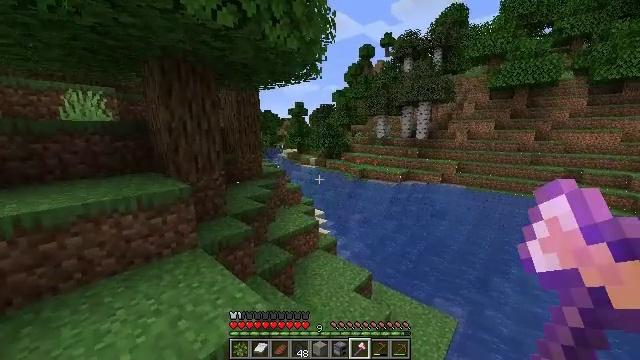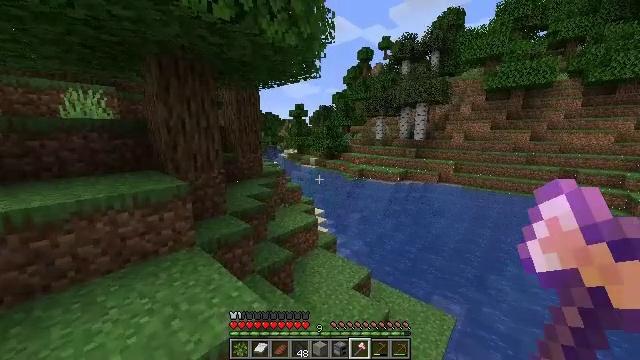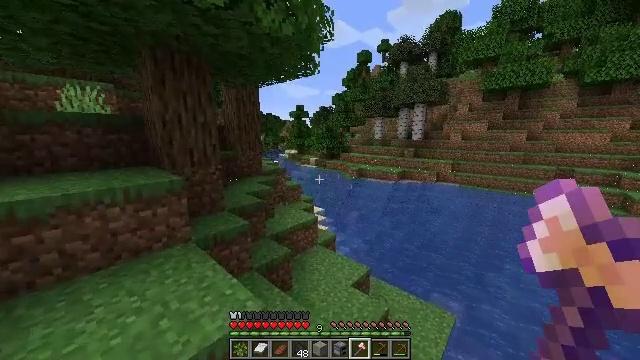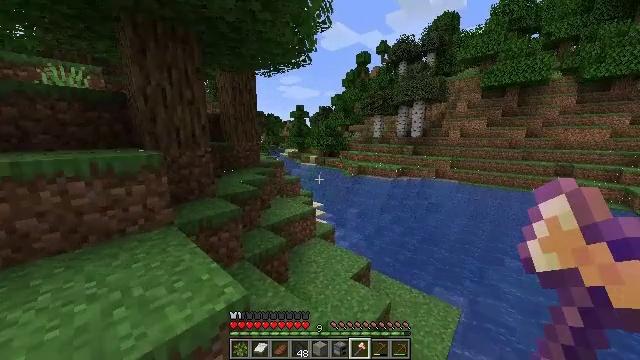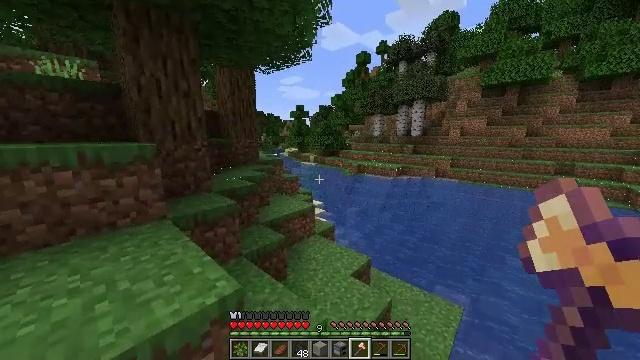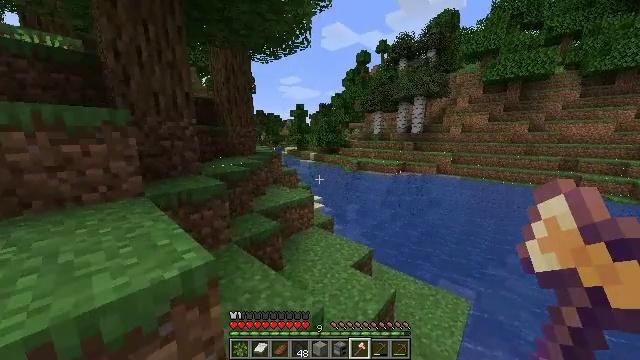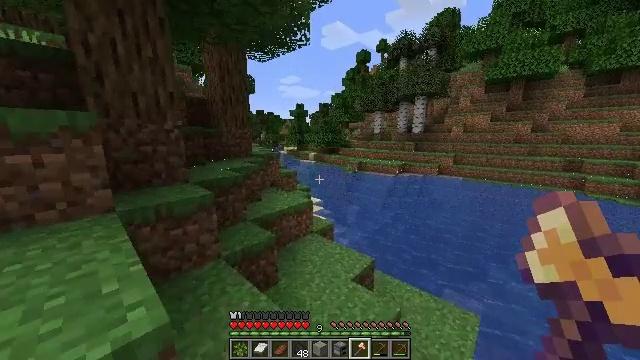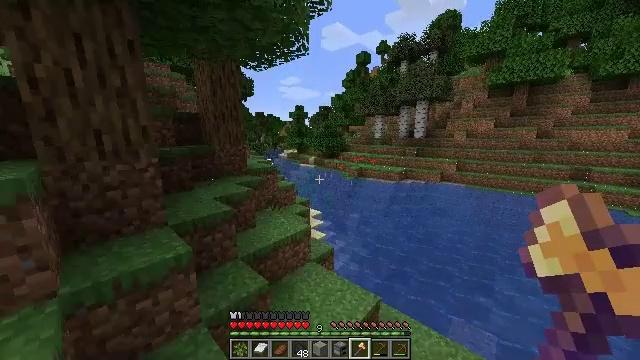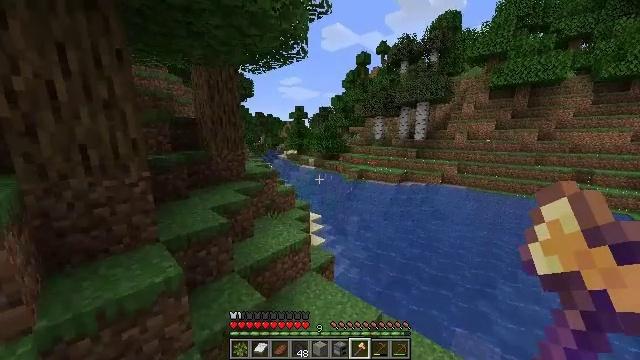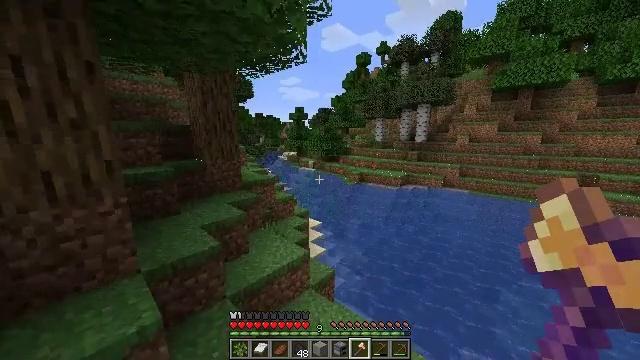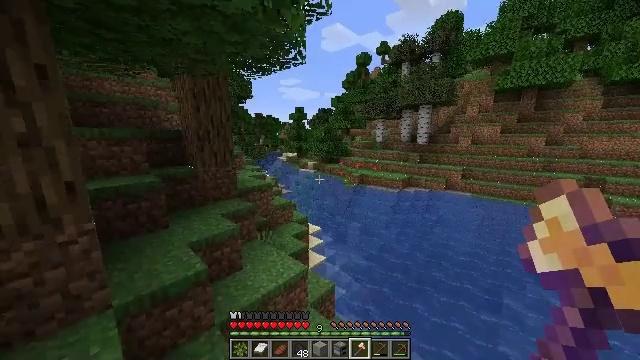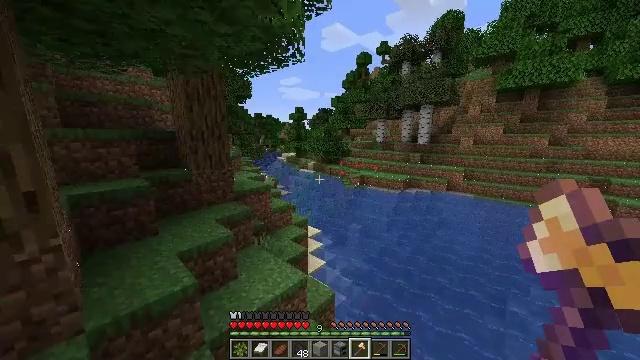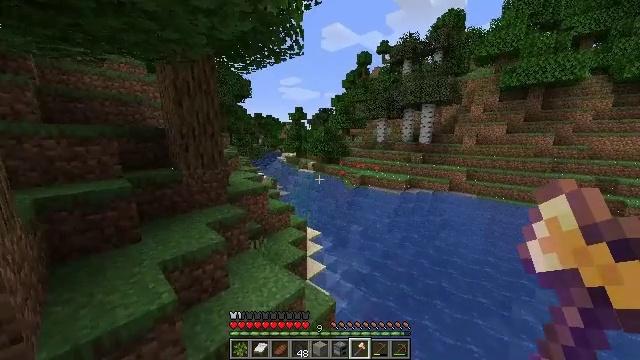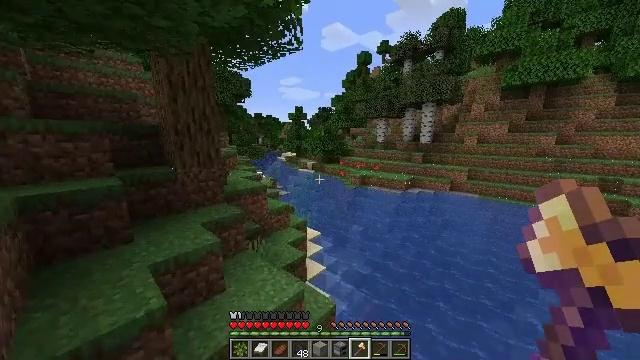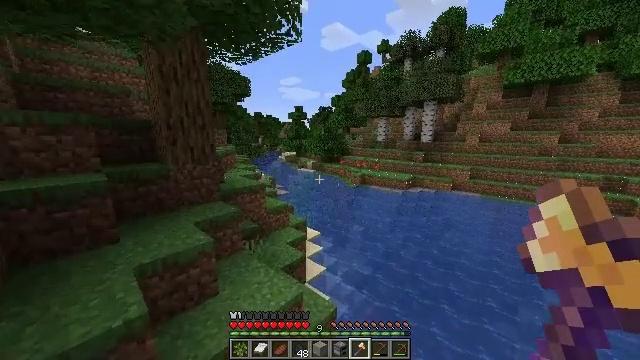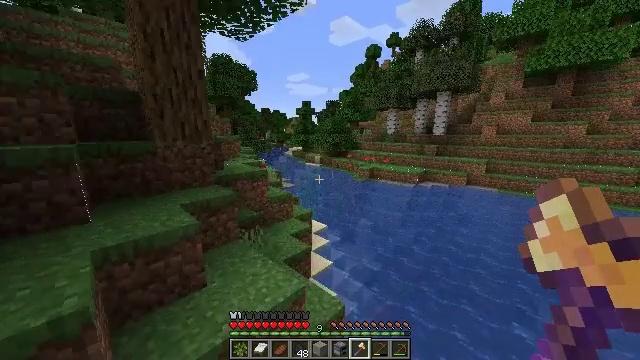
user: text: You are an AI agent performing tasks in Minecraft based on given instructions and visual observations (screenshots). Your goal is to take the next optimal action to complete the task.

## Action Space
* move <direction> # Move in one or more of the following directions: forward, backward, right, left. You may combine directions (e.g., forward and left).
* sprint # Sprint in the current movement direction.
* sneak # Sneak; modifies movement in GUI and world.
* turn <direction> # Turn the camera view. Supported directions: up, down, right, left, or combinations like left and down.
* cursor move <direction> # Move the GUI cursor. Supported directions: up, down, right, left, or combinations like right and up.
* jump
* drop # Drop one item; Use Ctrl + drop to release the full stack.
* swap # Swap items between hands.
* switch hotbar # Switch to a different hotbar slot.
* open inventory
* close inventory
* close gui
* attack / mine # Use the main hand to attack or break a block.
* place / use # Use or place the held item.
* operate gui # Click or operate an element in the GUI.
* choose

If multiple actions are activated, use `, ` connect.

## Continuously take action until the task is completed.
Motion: motion action
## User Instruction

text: Trim the tree by mining oak leaves.
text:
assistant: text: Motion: move forward, jump
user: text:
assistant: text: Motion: move forward, jump
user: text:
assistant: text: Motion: move forward, jump
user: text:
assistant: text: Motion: move forward, jump
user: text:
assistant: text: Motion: move forward, sprint, jump
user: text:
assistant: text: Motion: move forward, sprint, jump
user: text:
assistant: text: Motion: move forward, sprint, jump
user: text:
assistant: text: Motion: move forward, sprint, jump
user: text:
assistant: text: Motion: move forward, sprint, jump
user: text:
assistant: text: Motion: move forward, jump
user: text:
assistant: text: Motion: move forward, jump
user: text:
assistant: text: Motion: move forward, jump
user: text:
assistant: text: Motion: move forward, jump
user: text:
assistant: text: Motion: move forward, jump
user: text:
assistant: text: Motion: move forward, turn left, jump
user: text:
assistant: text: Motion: move forward, sprint, turn left, jump
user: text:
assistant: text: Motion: move forward, sprint, turn left, jump
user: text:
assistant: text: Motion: move forward, sprint, turn left, jump
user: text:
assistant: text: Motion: move forward, sprint, jump
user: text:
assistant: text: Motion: move forward, jump
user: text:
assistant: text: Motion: move forward, jump
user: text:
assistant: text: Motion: move forward, jump
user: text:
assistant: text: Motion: move forward, jump
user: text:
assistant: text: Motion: move forward, jump
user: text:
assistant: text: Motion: move forward, jump
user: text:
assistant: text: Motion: move forward, jump
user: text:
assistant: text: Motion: move forward, sprint, turn left, jump
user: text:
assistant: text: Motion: move forward, sprint, turn left, jump
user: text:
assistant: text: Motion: move forward, sprint, turn left, jump
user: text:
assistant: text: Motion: move forward, sprint, turn left, jump